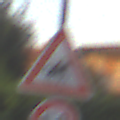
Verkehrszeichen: ReiterLinks
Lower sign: Geschwindigkeit50
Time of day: SunriseSunset
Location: Outdoor (Urban)
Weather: Clear
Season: NotSpecified
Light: Natural